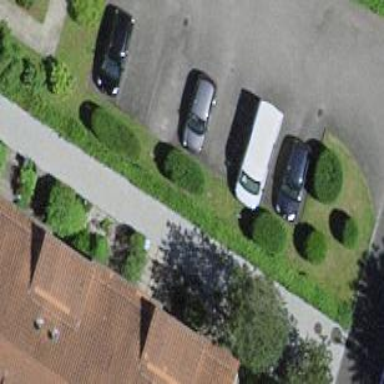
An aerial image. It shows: Parking available on the street side.